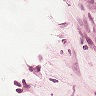
Metastatic tissue present: yes